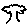
Label: tree